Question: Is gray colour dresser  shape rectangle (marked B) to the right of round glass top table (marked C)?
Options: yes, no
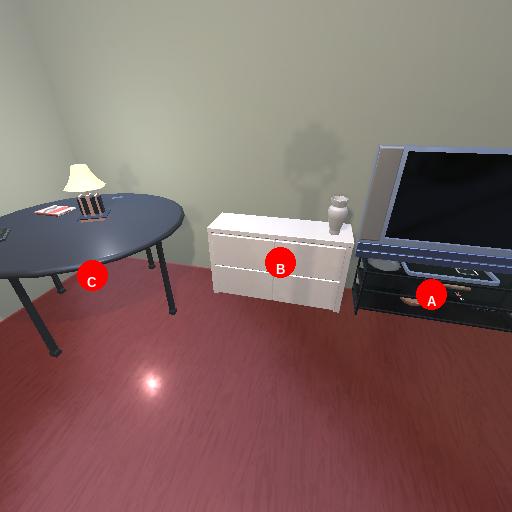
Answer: yes